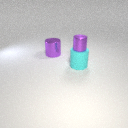
large cyan rubber cylinder below small purple metal cylinder